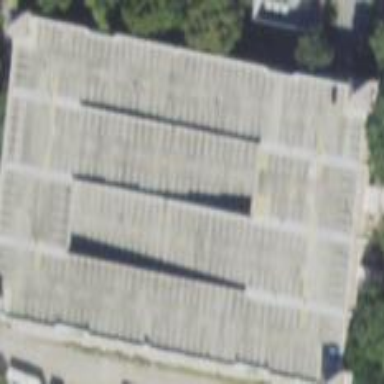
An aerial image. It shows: Multi-storey parking building.